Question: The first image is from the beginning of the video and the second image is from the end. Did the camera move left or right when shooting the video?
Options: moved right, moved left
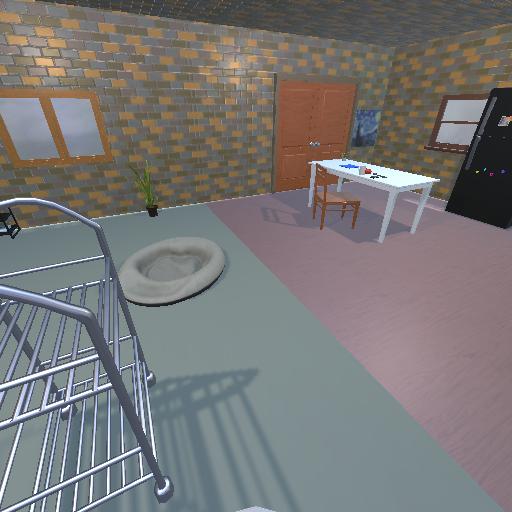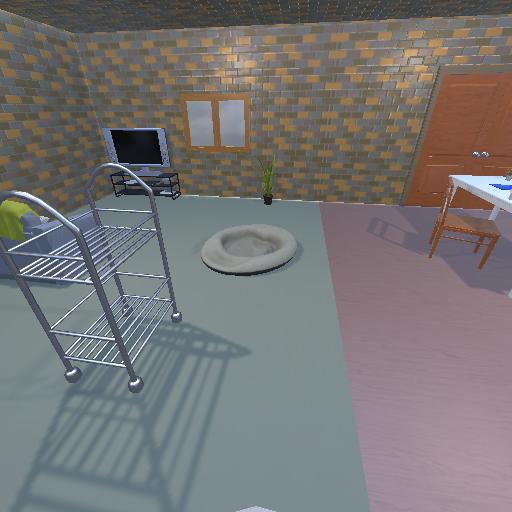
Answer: moved right